You are looking at the short-time Fourier spectrogram of a bearing's acceleration signal. Based on the visible evidence, which condition applies: normal, inner_race, outer_race, ball?
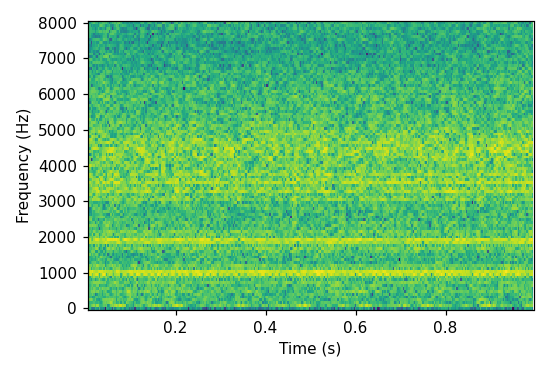
Answer: outer_race